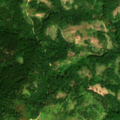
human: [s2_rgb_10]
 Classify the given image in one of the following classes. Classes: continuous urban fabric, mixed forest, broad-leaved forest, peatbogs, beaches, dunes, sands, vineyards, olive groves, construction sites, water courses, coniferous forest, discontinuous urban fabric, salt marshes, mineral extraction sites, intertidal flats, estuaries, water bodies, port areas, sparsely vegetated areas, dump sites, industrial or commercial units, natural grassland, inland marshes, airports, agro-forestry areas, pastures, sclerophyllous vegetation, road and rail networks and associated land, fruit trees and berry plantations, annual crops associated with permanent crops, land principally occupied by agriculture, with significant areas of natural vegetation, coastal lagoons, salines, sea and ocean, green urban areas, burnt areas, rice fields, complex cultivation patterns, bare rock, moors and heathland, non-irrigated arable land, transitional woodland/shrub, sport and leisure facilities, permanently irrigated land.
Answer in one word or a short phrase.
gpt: land principally occupied by agriculture, with significant areas of natural vegetation, broad-leaved forest